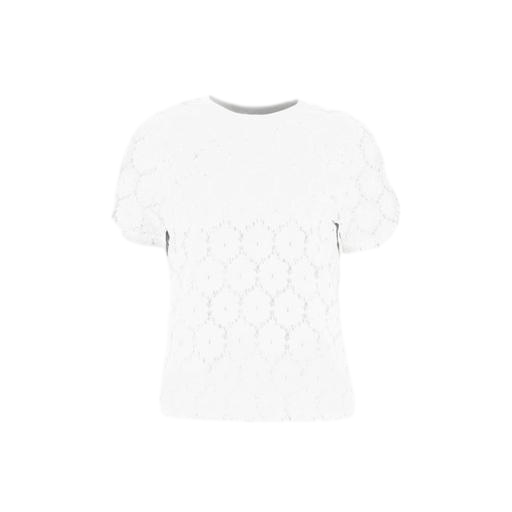
white floral-appliqué lace top, white lace t-shirt, short-sleeve top only macy, white background